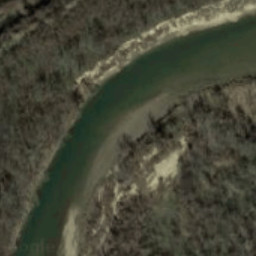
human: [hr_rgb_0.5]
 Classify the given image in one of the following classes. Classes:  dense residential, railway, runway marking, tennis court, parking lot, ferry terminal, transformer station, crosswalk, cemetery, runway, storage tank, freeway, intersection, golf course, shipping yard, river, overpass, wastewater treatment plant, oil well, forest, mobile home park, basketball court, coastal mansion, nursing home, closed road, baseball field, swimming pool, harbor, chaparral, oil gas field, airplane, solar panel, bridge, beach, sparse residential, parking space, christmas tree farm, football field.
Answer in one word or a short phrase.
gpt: river